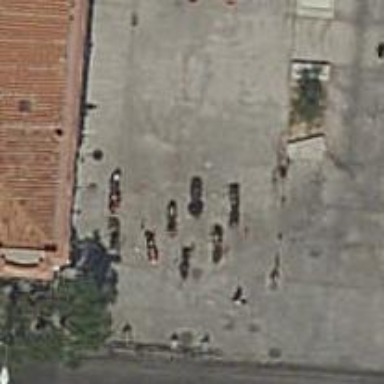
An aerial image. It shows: Bicycle parking area with bollards.